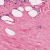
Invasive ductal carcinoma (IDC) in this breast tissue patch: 0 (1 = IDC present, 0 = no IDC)